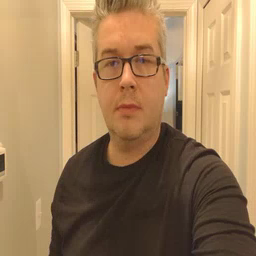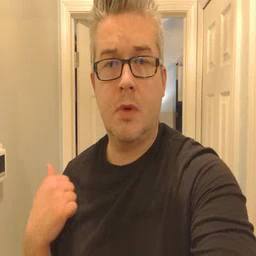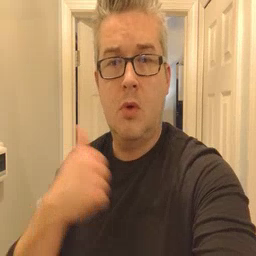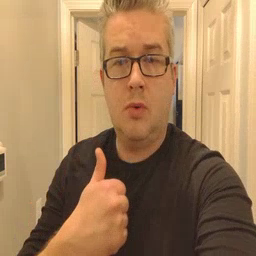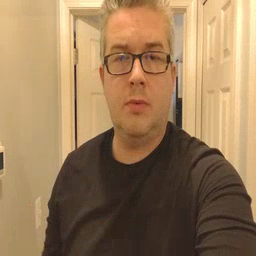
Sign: jacket